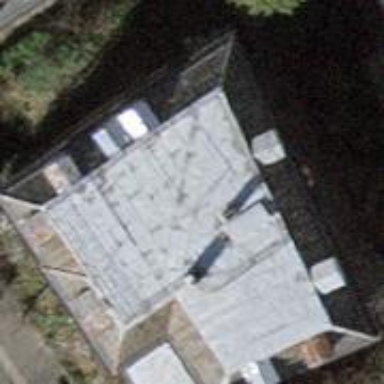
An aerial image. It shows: Building with distinctive mansard roof shape.